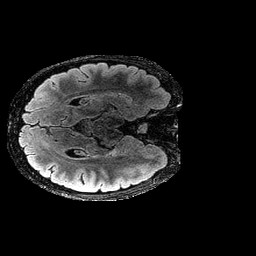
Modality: FLAIR
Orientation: axial
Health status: ill
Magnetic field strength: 3 T